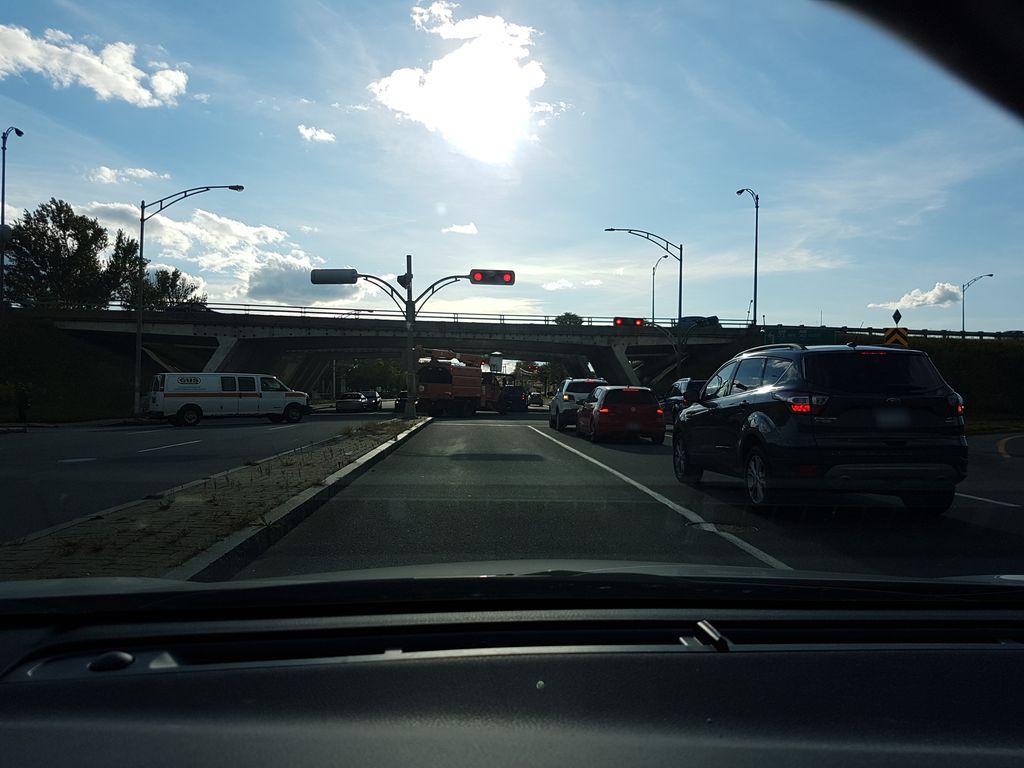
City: quebec_city